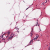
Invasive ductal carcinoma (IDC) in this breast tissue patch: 0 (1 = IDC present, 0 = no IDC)